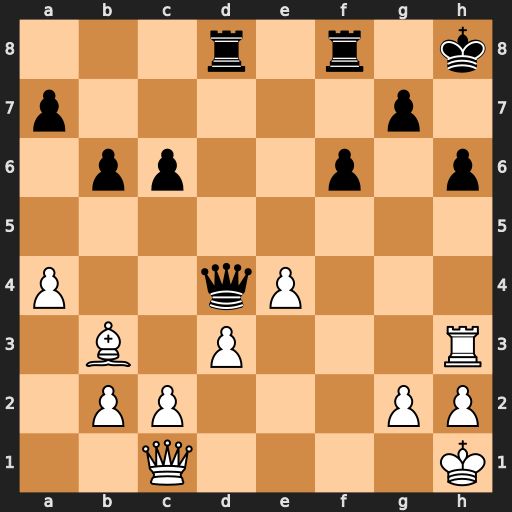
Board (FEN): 3r1r1k/p5p1/1pp2p1p/8/P2qP3/1B1P3R/1PP3PP/2Q4K
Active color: w
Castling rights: -
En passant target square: -
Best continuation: Rxh6+ gxh6 Qxh6#